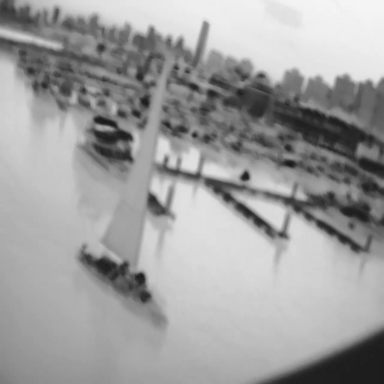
There are three objects shown in the infrared image, including a sailboat, and two canoes.